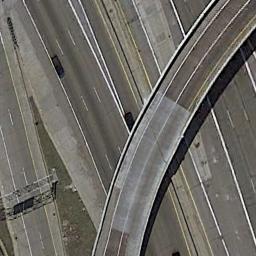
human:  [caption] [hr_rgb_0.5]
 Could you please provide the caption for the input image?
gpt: The overpass is next to the bare land .

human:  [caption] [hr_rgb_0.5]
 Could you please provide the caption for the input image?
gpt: The directional overpass is over the roads .

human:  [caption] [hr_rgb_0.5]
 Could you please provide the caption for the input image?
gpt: There are two overpasses and three lakes in this area .

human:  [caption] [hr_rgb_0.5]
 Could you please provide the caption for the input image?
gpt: There are many roads of different lengths under the overpass .

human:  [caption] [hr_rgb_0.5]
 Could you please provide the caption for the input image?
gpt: There are roads and a green lawn beneath the overpass .